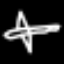
Label: airplane